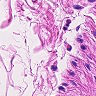
Metastatic tissue present: no